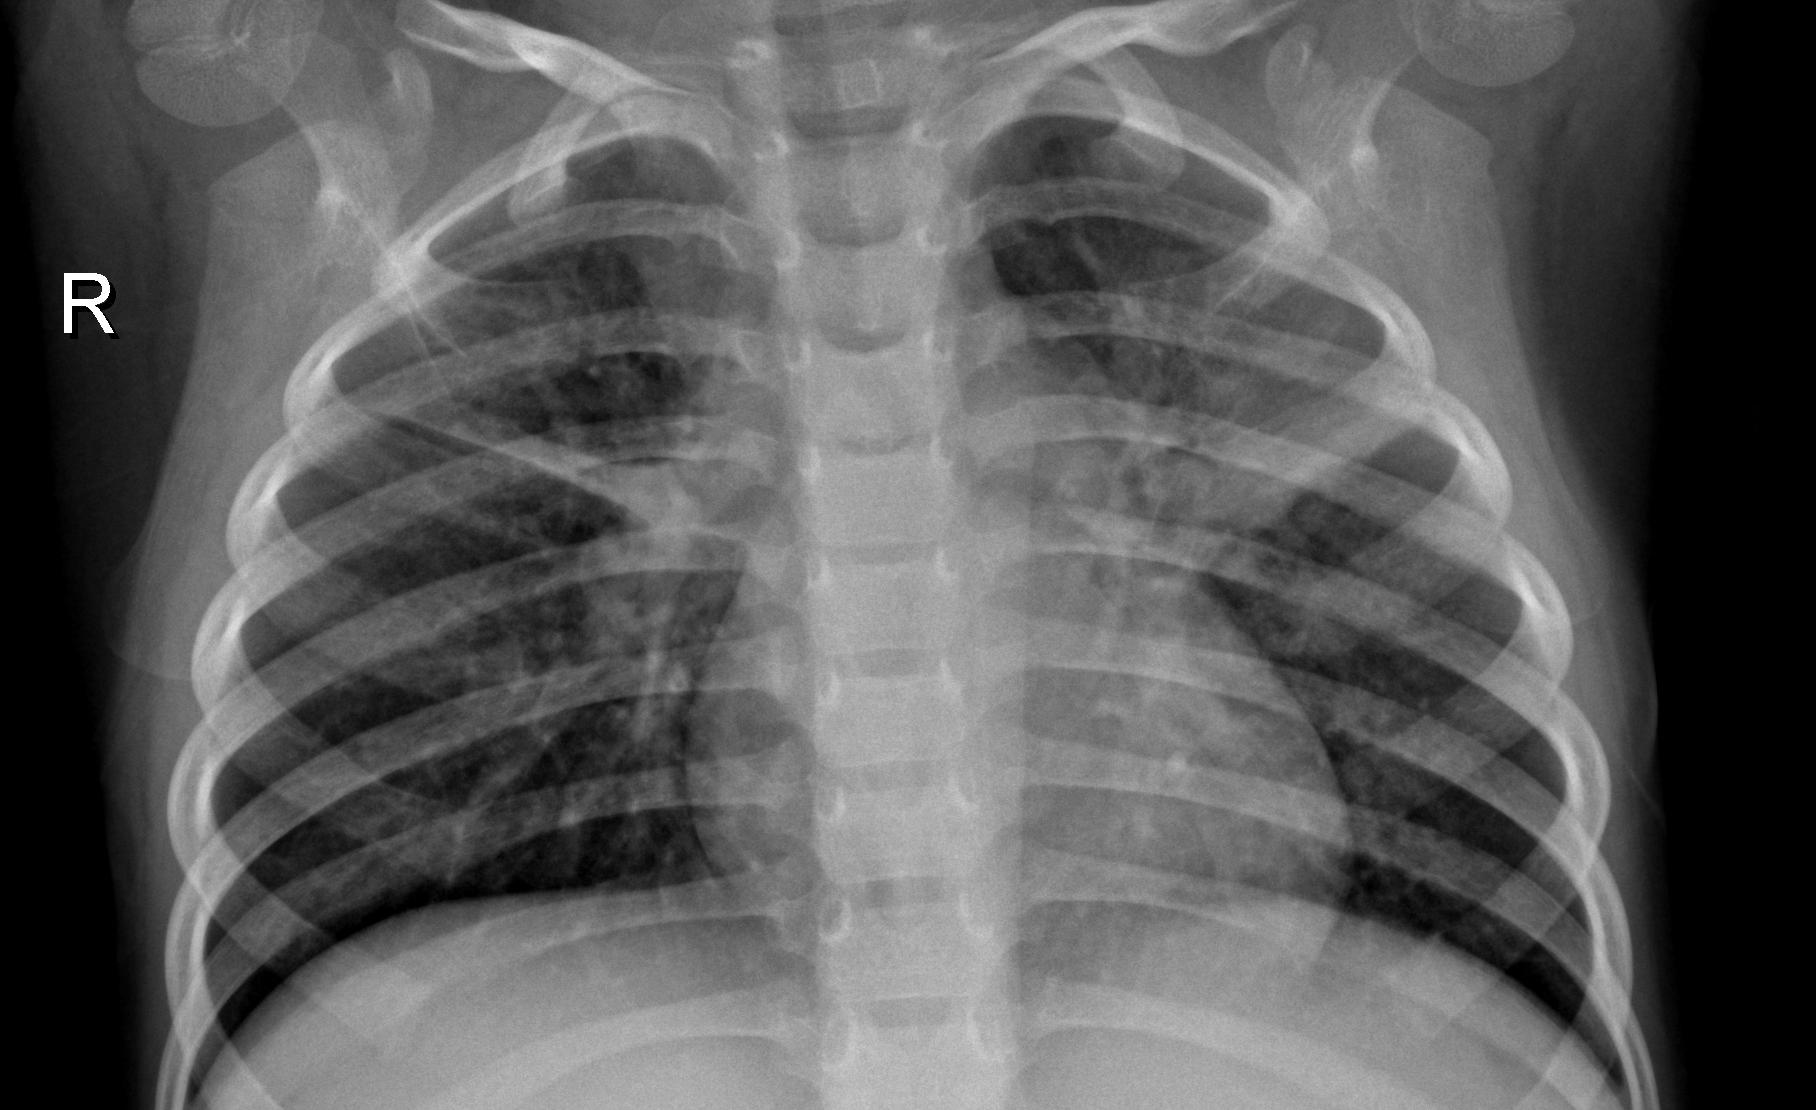
Diagnosis: PNEUMONIA